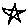
Label: star